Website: crate-barrel
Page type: account-dashboard
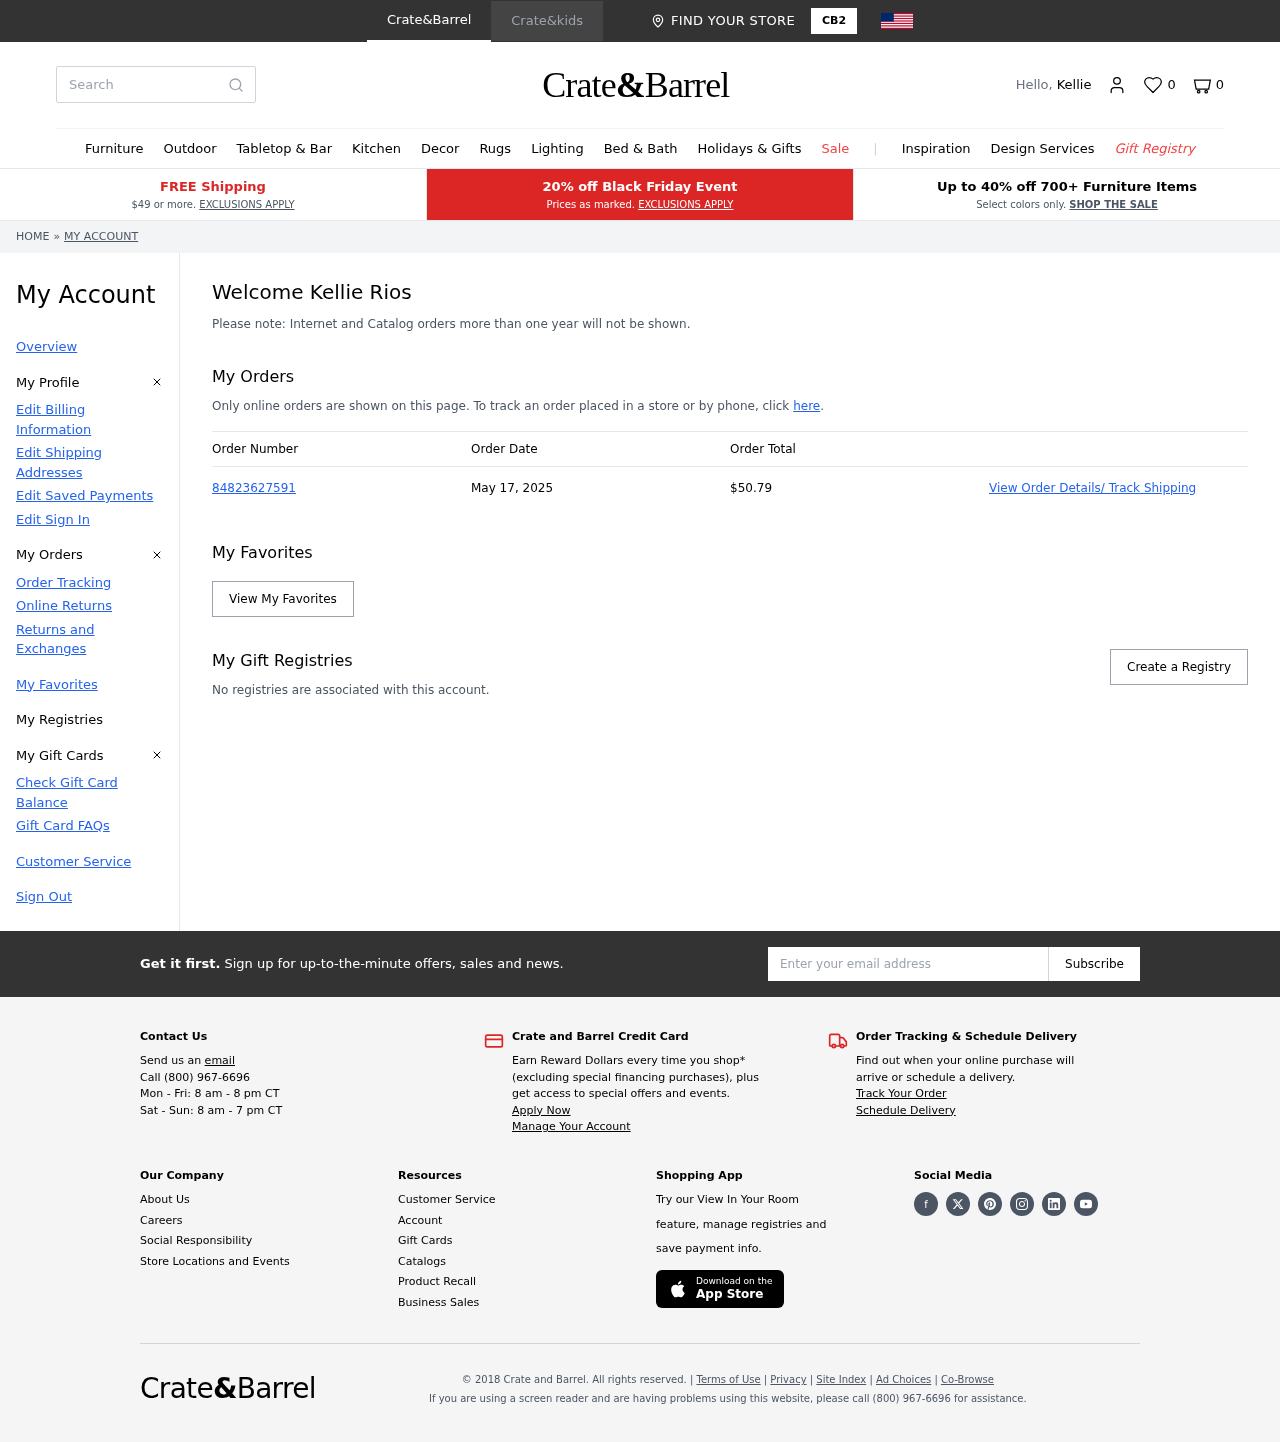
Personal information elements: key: PII_EMAIL
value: kellierios@gmail.com
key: PII_FIRSTNAME
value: Kellie
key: PII_FULLNAME
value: Kellie Rios
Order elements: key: ORDER_NUM_ITEMS
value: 0
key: ORDER_NUMBER
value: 84823627591
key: ORDER_DATE
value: May 17, 2025
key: ORDER_TOTAL
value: $50.79
Search elements: key: HEADER_SEARCH
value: Search
Other elements: key: FAVORITES_COUNT
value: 0